Question: I want to set line-height for 'RichTextArea' component in 'GWT'. How could I do it?

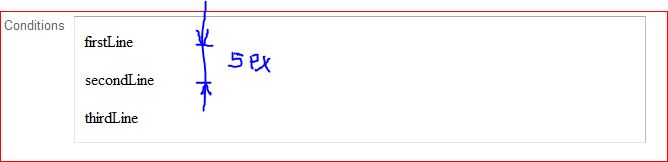
Answer: I've added initialization handler to my custom 'RichTextArea' and external css 'richtextarea.css':
'''
addInitializeHandler(new InitializeHandler() {
public void onInitialize(InitializeEvent ie) {
Document document = IFrameElement.as(getElement()).getContentDocument();
BodyElement body = document.getBody();
HeadElement head = HeadElement.as(Element.as(body.getPreviousSibling()));
LinkElement styleLink = document.createLinkElement();
styleLink.setType("text/css");
styleLink.setRel("stylesheet");
styleLink.setHref("richtextarea.css");
head.appendChild(styleLink);
}
});
'''